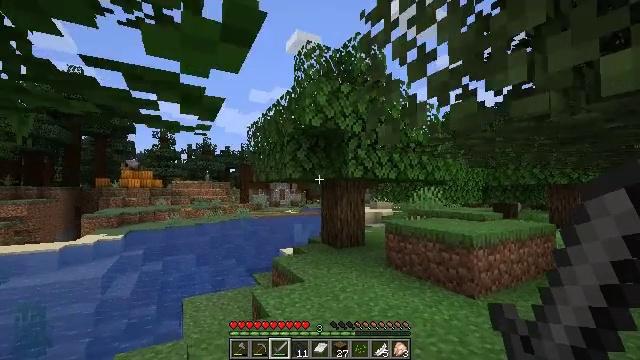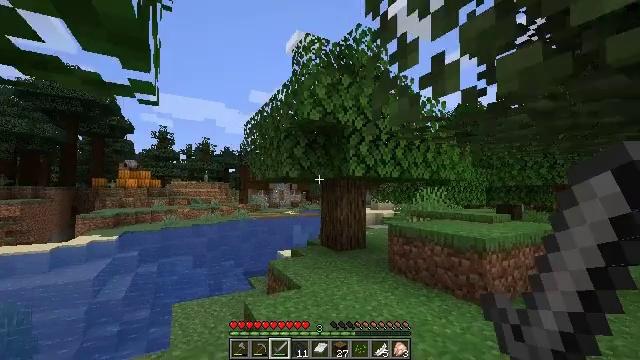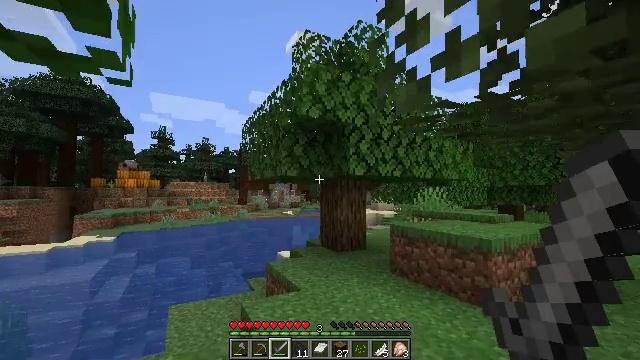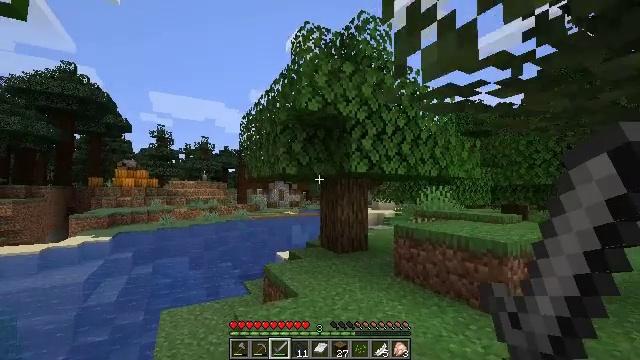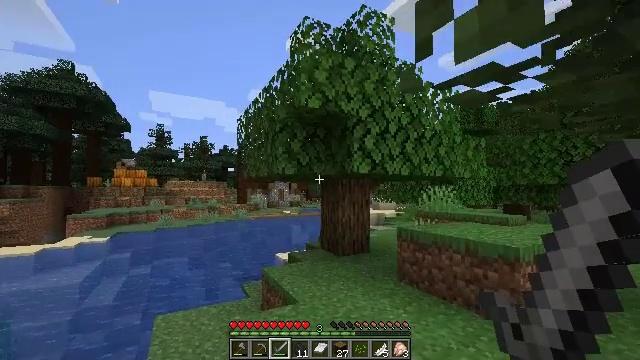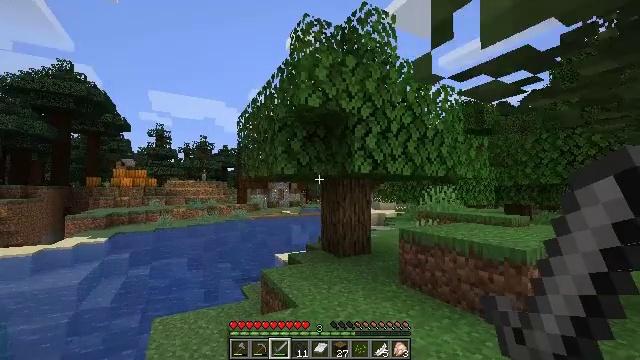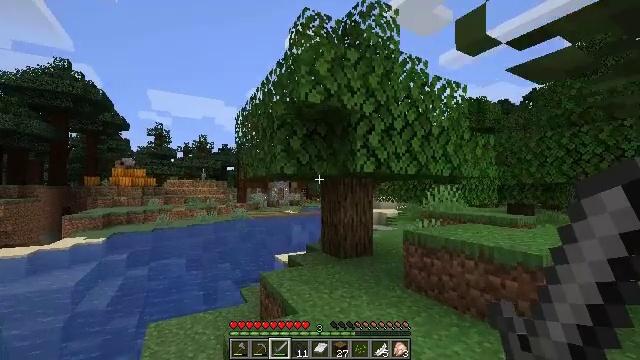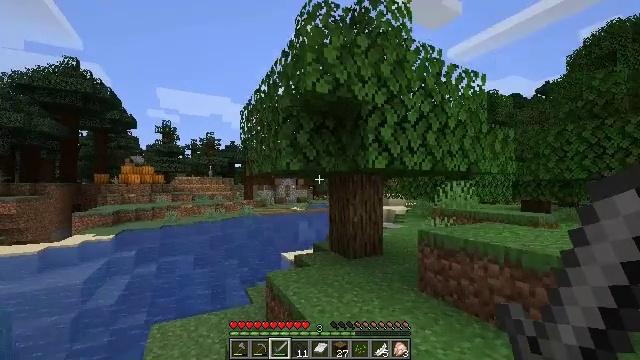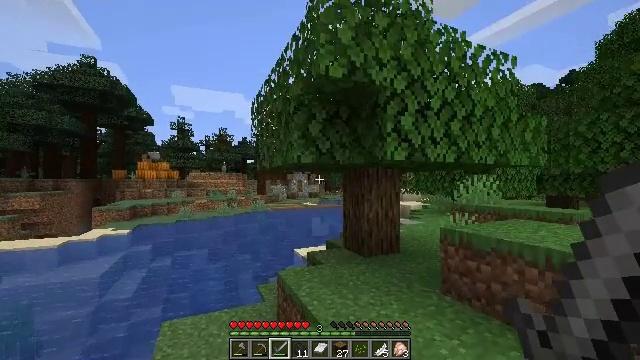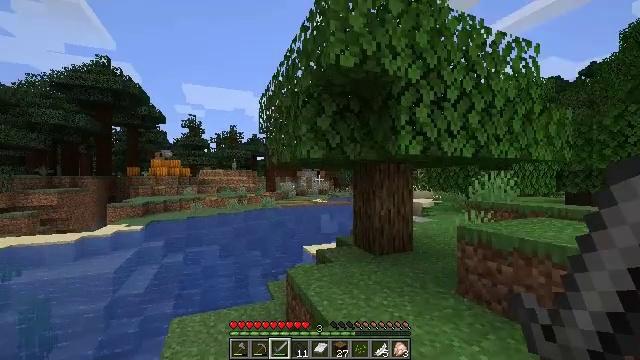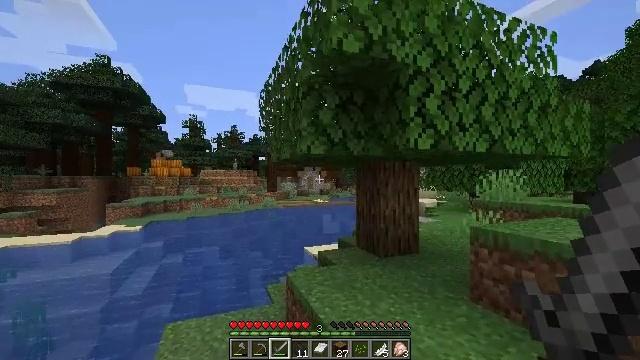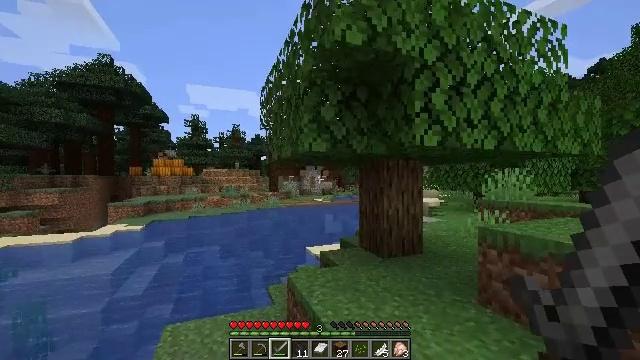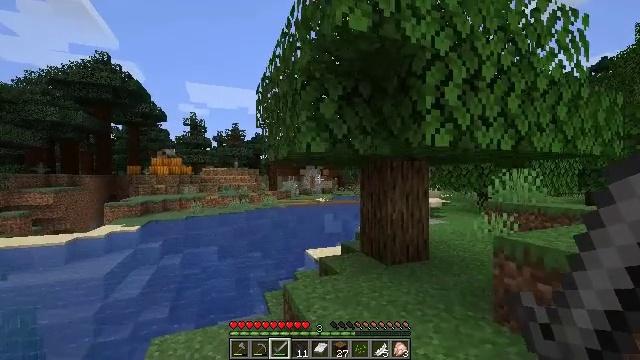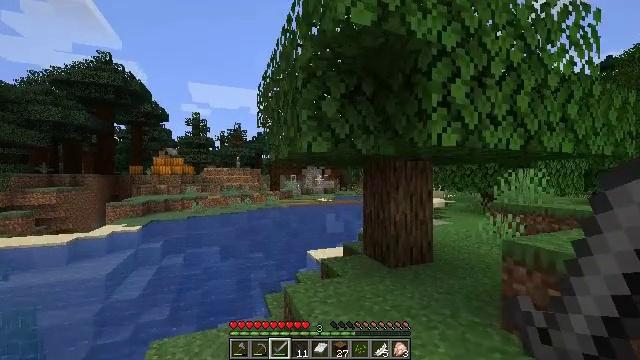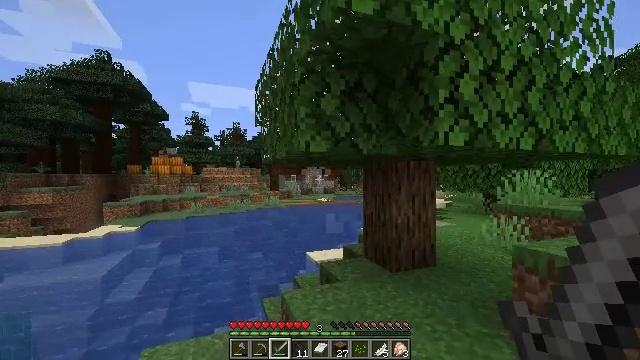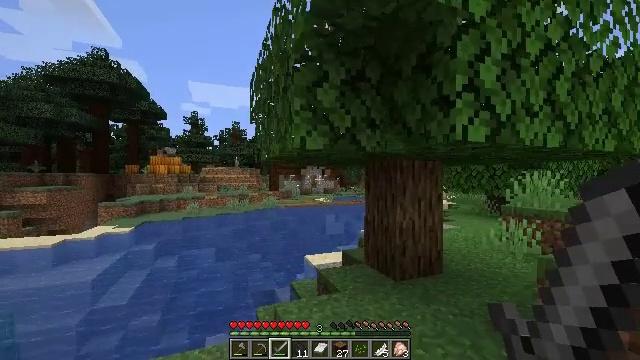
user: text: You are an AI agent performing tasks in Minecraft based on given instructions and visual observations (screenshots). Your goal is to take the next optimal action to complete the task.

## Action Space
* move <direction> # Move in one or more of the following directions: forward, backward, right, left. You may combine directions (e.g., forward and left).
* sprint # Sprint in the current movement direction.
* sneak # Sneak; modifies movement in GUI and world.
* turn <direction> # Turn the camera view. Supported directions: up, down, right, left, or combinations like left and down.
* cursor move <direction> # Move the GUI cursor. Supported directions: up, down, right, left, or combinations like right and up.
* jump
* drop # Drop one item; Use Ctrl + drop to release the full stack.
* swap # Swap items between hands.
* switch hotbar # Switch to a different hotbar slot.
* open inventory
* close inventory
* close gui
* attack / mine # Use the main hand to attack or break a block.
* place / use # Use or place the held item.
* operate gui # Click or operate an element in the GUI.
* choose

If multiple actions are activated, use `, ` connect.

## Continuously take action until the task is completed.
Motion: motion action
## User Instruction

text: Break and collect the fletching table.
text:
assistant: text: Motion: move forward
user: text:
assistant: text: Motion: move forward
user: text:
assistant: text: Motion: move forward
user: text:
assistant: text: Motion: move forward
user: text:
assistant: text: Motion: move forward
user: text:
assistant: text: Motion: move forward
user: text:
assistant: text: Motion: move forward, turn left
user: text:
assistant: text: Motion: move forward, turn left and down
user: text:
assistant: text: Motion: move forward, turn left
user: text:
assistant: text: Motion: move forward
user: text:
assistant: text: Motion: move forward
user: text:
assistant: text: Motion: move forward
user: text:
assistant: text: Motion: move forward
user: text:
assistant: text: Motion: move forward
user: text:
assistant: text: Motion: move forward
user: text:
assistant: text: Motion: move forward
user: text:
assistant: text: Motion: move forward
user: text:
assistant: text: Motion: move forward
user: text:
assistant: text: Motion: move forward
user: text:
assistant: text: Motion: move forward
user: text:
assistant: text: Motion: move forward
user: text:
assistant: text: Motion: move forward
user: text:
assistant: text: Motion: move forward
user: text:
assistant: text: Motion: move forward, turn left and down
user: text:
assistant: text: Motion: move forward, turn left and down
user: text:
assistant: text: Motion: move forward, turn left and down
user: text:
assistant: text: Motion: move forward, turn left and down
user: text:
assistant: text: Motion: move forward, turn left and down
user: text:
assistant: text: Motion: move forward and move right, turn left and down
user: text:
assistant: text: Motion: move forward and move right, turn left